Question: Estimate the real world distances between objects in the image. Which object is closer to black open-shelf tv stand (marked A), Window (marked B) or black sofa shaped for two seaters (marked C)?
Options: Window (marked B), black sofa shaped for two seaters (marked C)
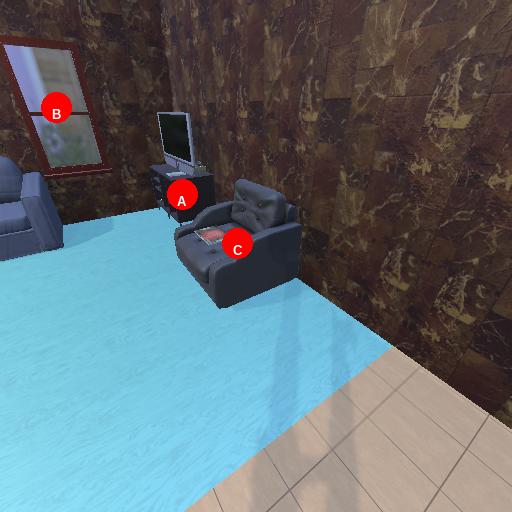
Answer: Window (marked B)